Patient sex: M
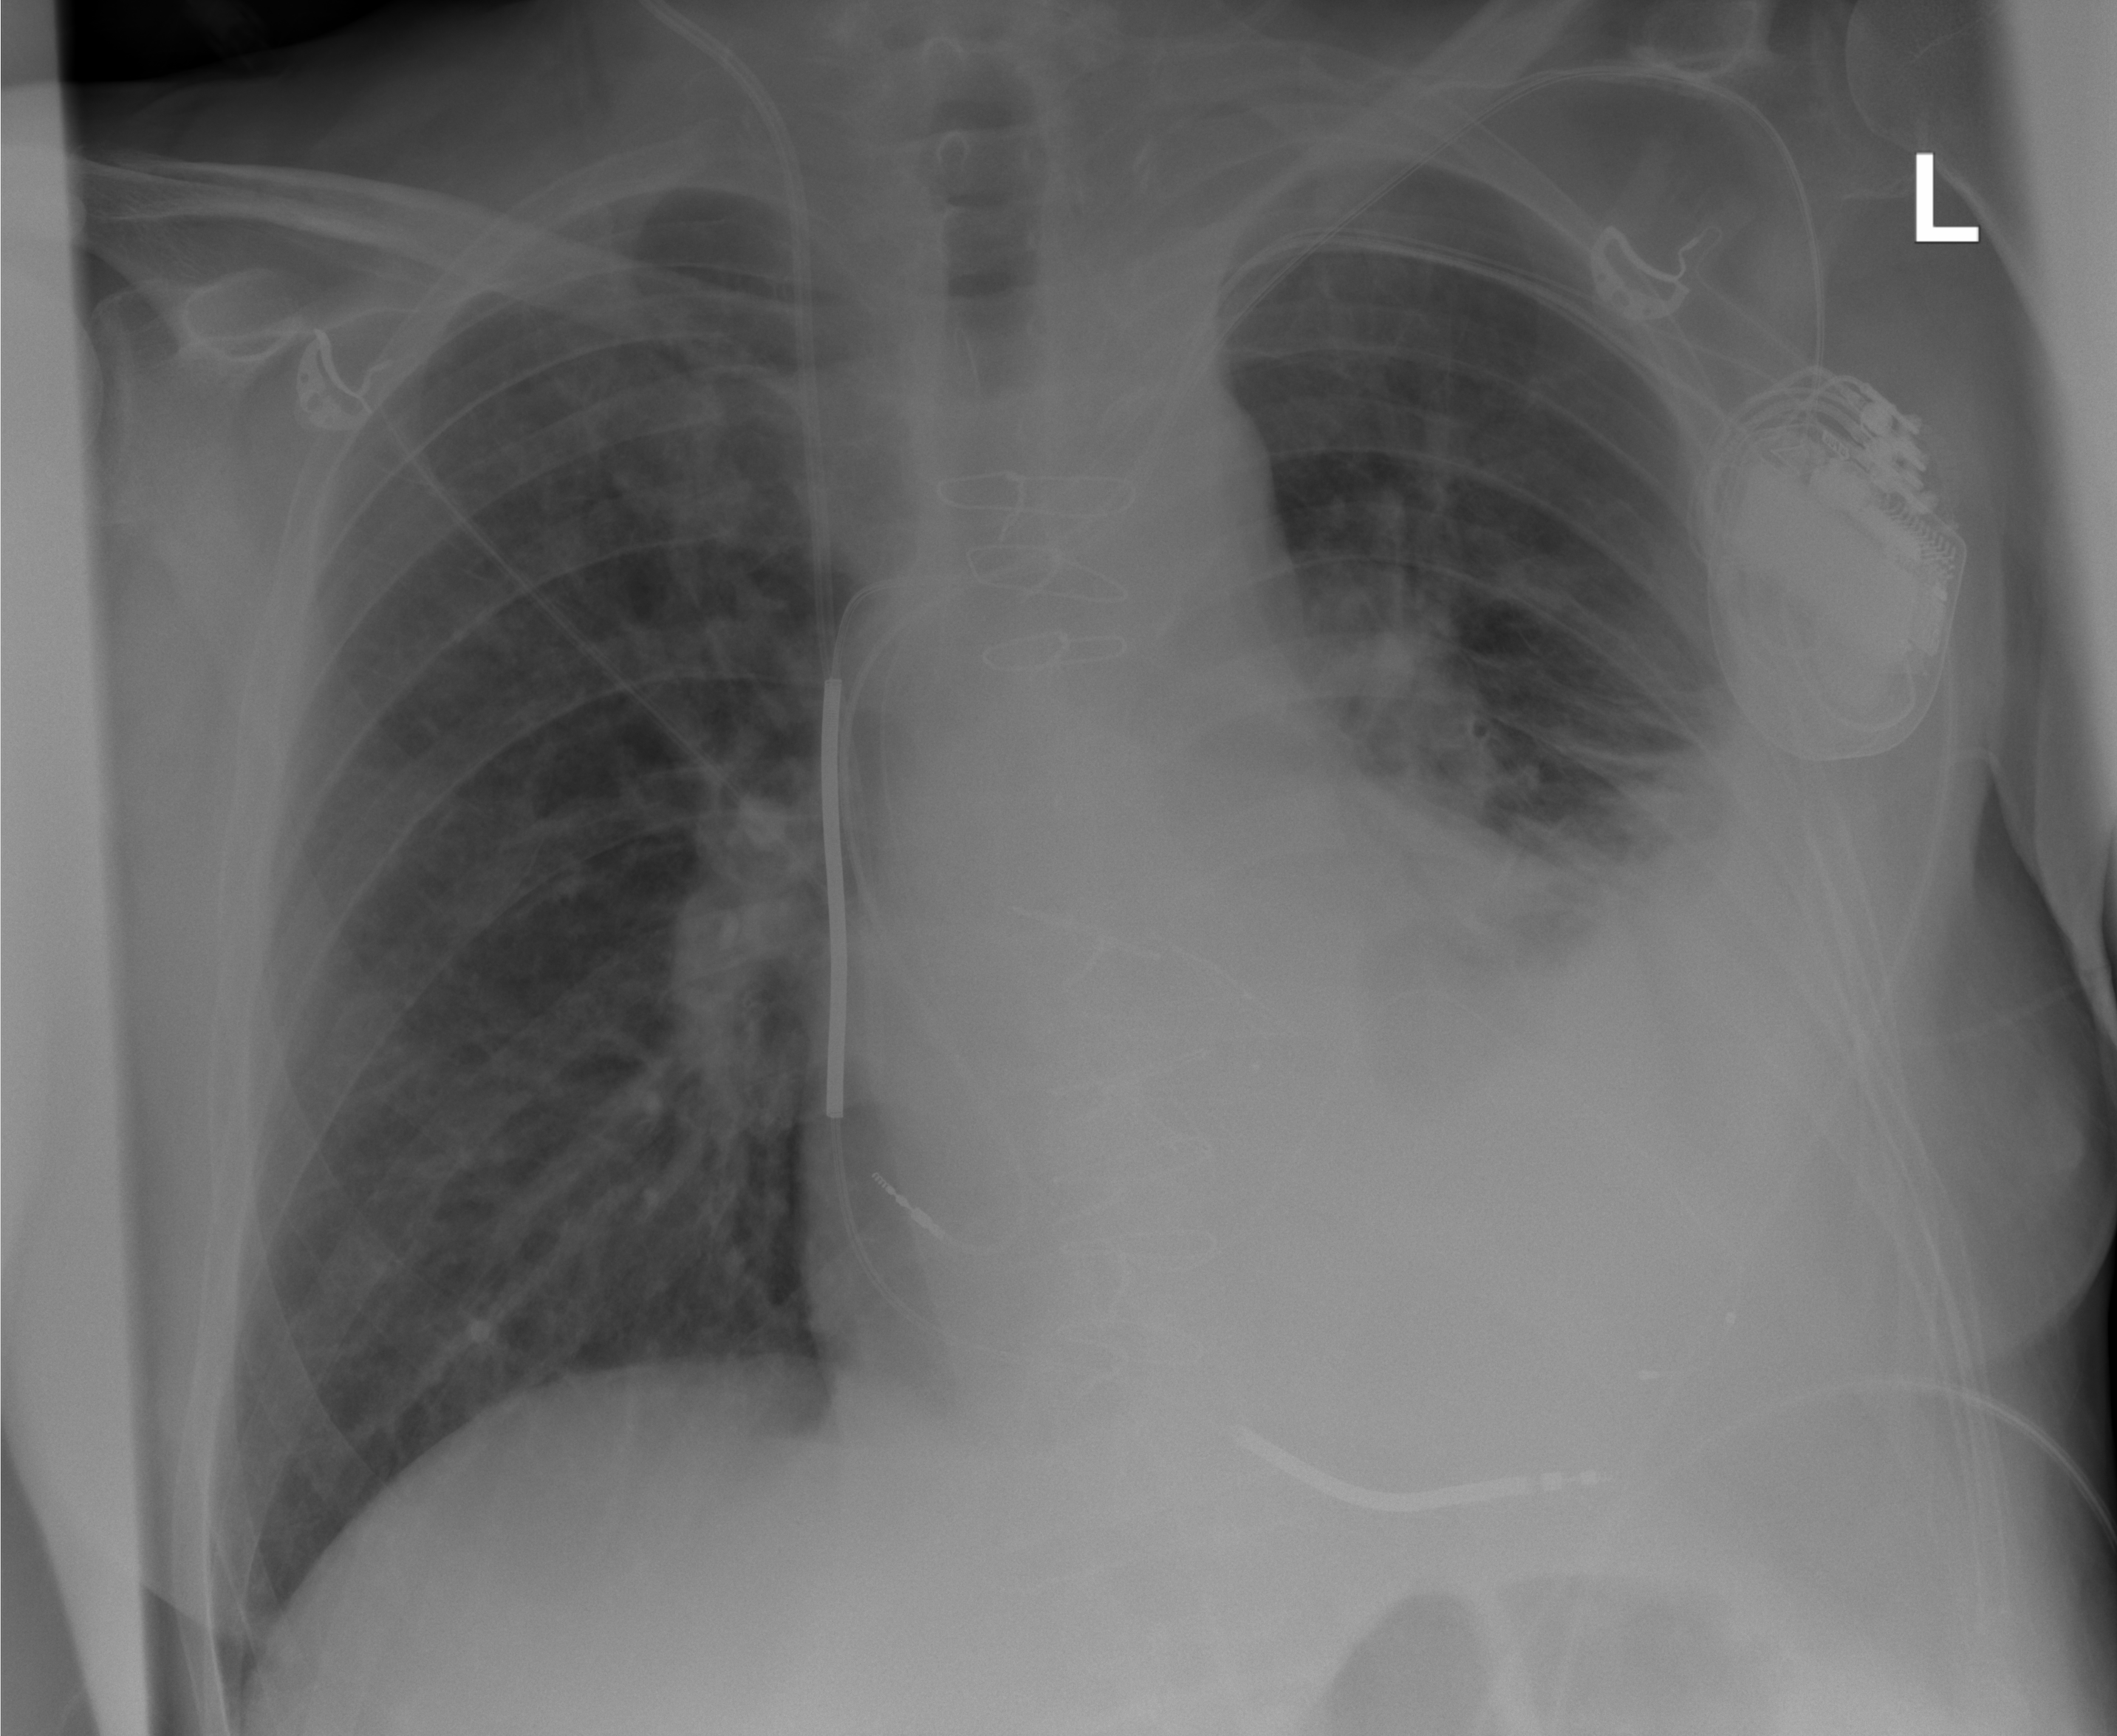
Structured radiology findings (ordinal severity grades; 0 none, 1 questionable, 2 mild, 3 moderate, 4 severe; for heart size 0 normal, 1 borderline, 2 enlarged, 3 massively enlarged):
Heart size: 2
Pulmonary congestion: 0
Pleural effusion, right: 0
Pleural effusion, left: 3
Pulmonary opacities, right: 0
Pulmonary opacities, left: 0
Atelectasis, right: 0
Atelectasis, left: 3